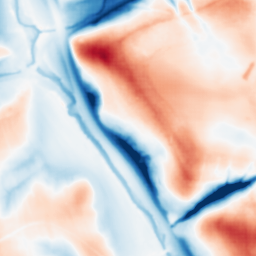
Category: multiscale
Decomposition family: dog
Decomposition parameters: sigma_low: 1
sigma_high: 20
Upsampling method: sinc_hamming
Upsampling parameters: scale: 8
kernel_size: 16
Upsampling scale: 8